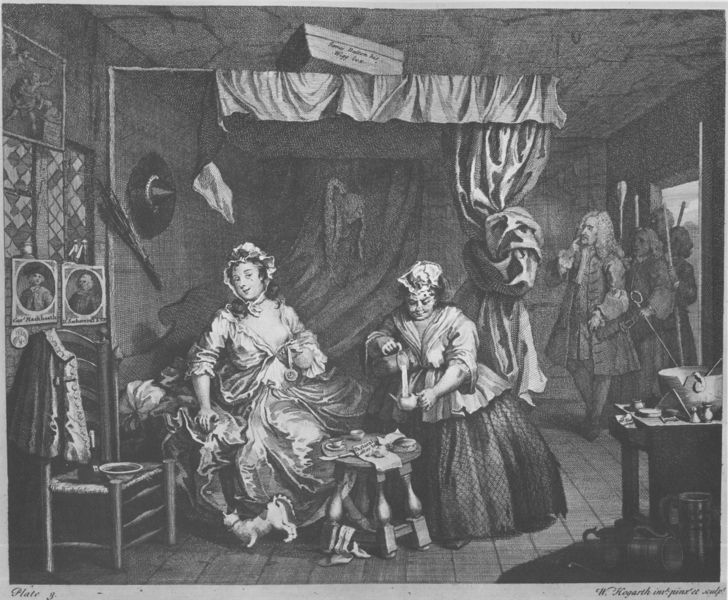
Titel: A Harlot’s Progress
Künstler: William Hogarth
Schlagwörter: mann, frauen, menschen, frau, hut, kleider, männer, stuhl, tisch, zimmer, haube, herren, knoten, messer, schale, schüssel, teller, vorhang, boden, kanne, krug, perücke, schrift, bilder, bett, tee, besen, gemach, katze, füttern, milch, stich, kiste, karton, rute, alkoven, hexenbesen